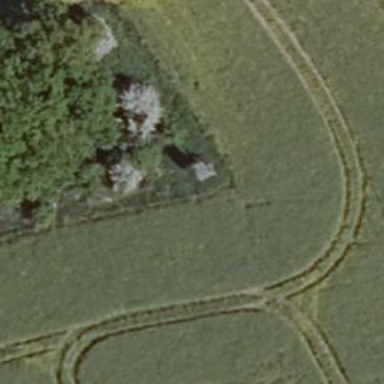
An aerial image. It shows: Hunting stand.